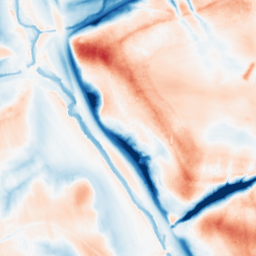
Category: edge_preserving
Decomposition family: guided
Decomposition parameters: radius: 16
eps: 1
Upsampling method: linear_exact
Upsampling parameters: scale: 4
Upsampling scale: 4